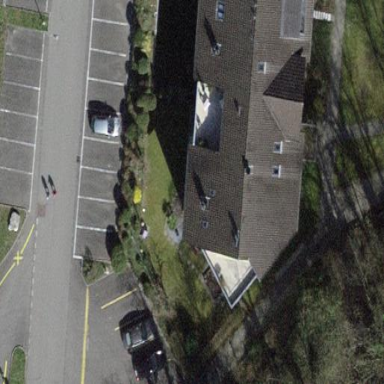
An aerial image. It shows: Building with tiled roof.